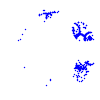
Particle: kaon